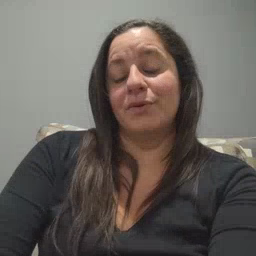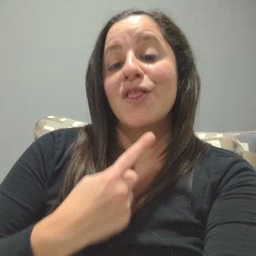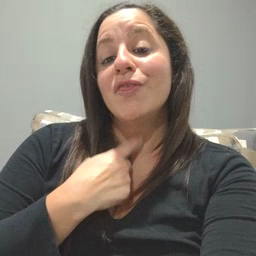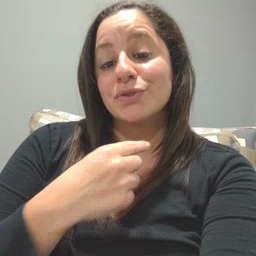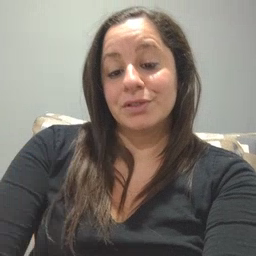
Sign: thirsty